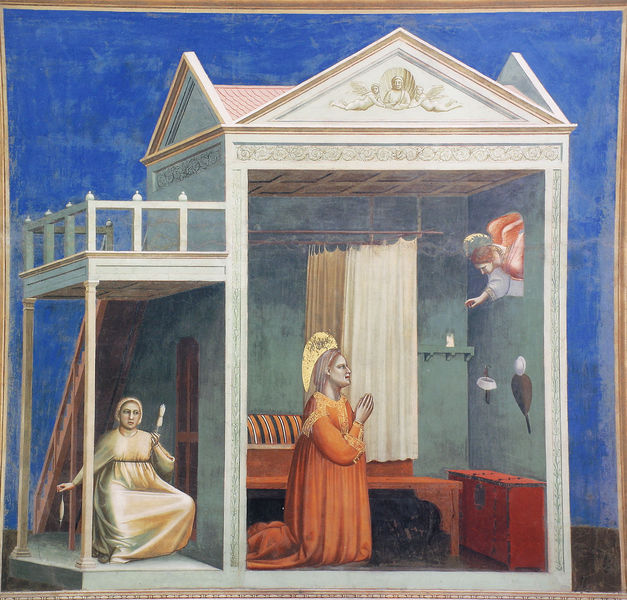
Titel: Arenakapelle / Scrovegni-Kapelle
Künstler: Giotto di Bondone
Standort: Padua, Arenakapelle (EU - I - Venetien)
Schlagwörter: mann, fenster, frau, zimmer, vorhang, engel, beten, gebet, kniend, heilige, maria, betend, verkündigung, spinnen, spinnerin, glorie, engeö, spinnend